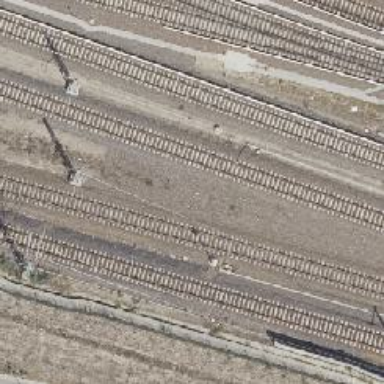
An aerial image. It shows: Railway track with contact lines for electrification.